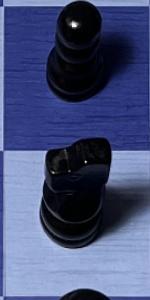
Label: Knight_Black